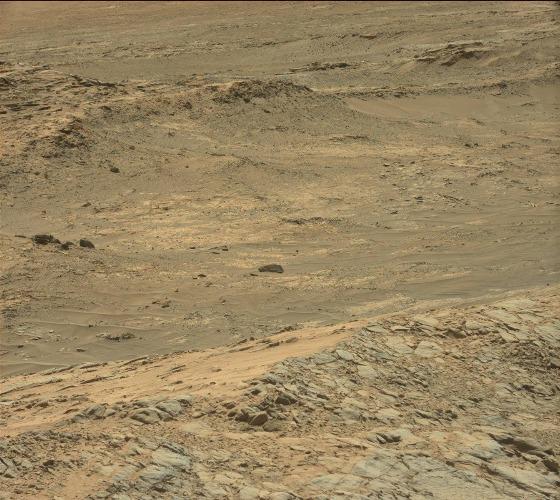
Terrain classes present: Bedrock, Gravel / Sand / Soil, Rock